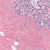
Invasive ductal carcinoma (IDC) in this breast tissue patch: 0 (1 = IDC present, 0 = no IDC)